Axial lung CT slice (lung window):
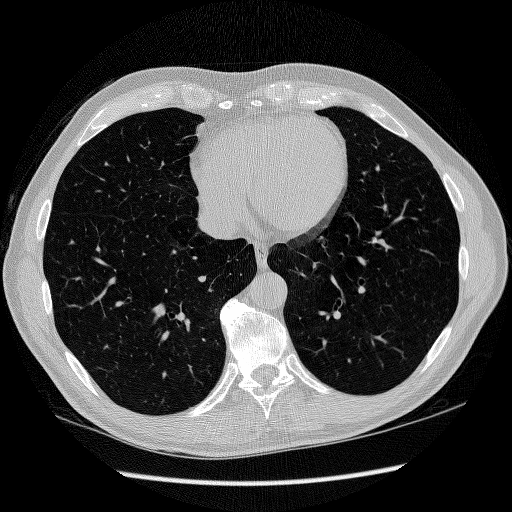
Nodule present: no